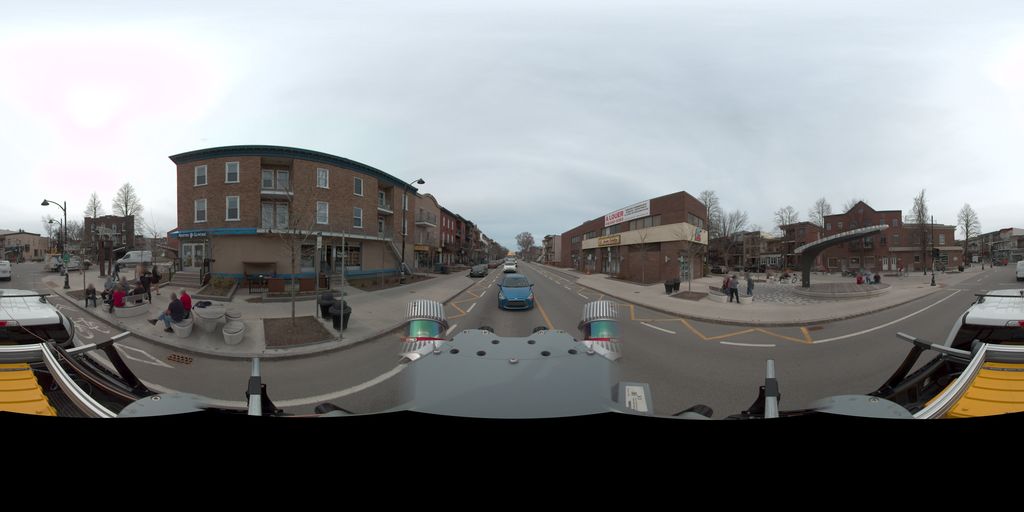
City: quebec_city